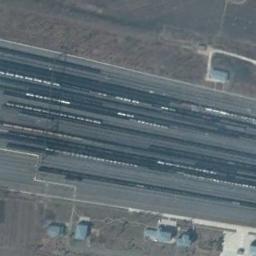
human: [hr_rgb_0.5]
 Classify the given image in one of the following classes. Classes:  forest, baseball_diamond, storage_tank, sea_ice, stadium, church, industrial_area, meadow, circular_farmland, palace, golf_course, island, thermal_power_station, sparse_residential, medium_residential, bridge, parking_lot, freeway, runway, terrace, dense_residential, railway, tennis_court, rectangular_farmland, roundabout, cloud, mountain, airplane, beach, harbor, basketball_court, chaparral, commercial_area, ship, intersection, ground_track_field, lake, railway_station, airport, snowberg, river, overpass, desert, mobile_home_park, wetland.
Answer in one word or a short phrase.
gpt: railway